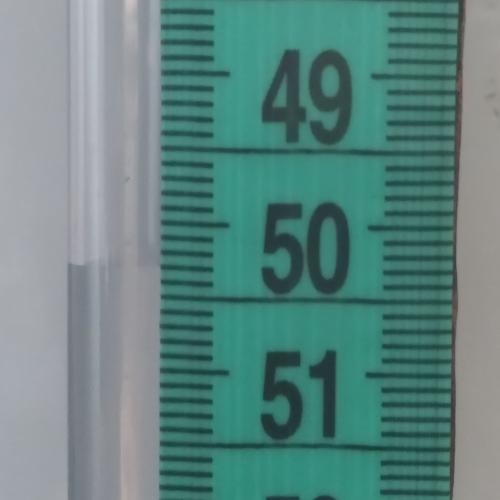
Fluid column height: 50.3 cm